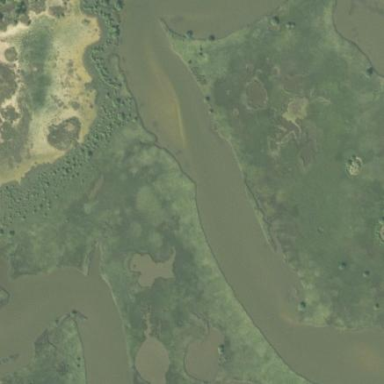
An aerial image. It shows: Tidalflat wetland.